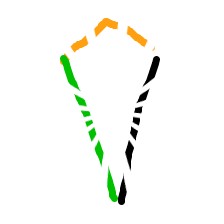
Shape: kite